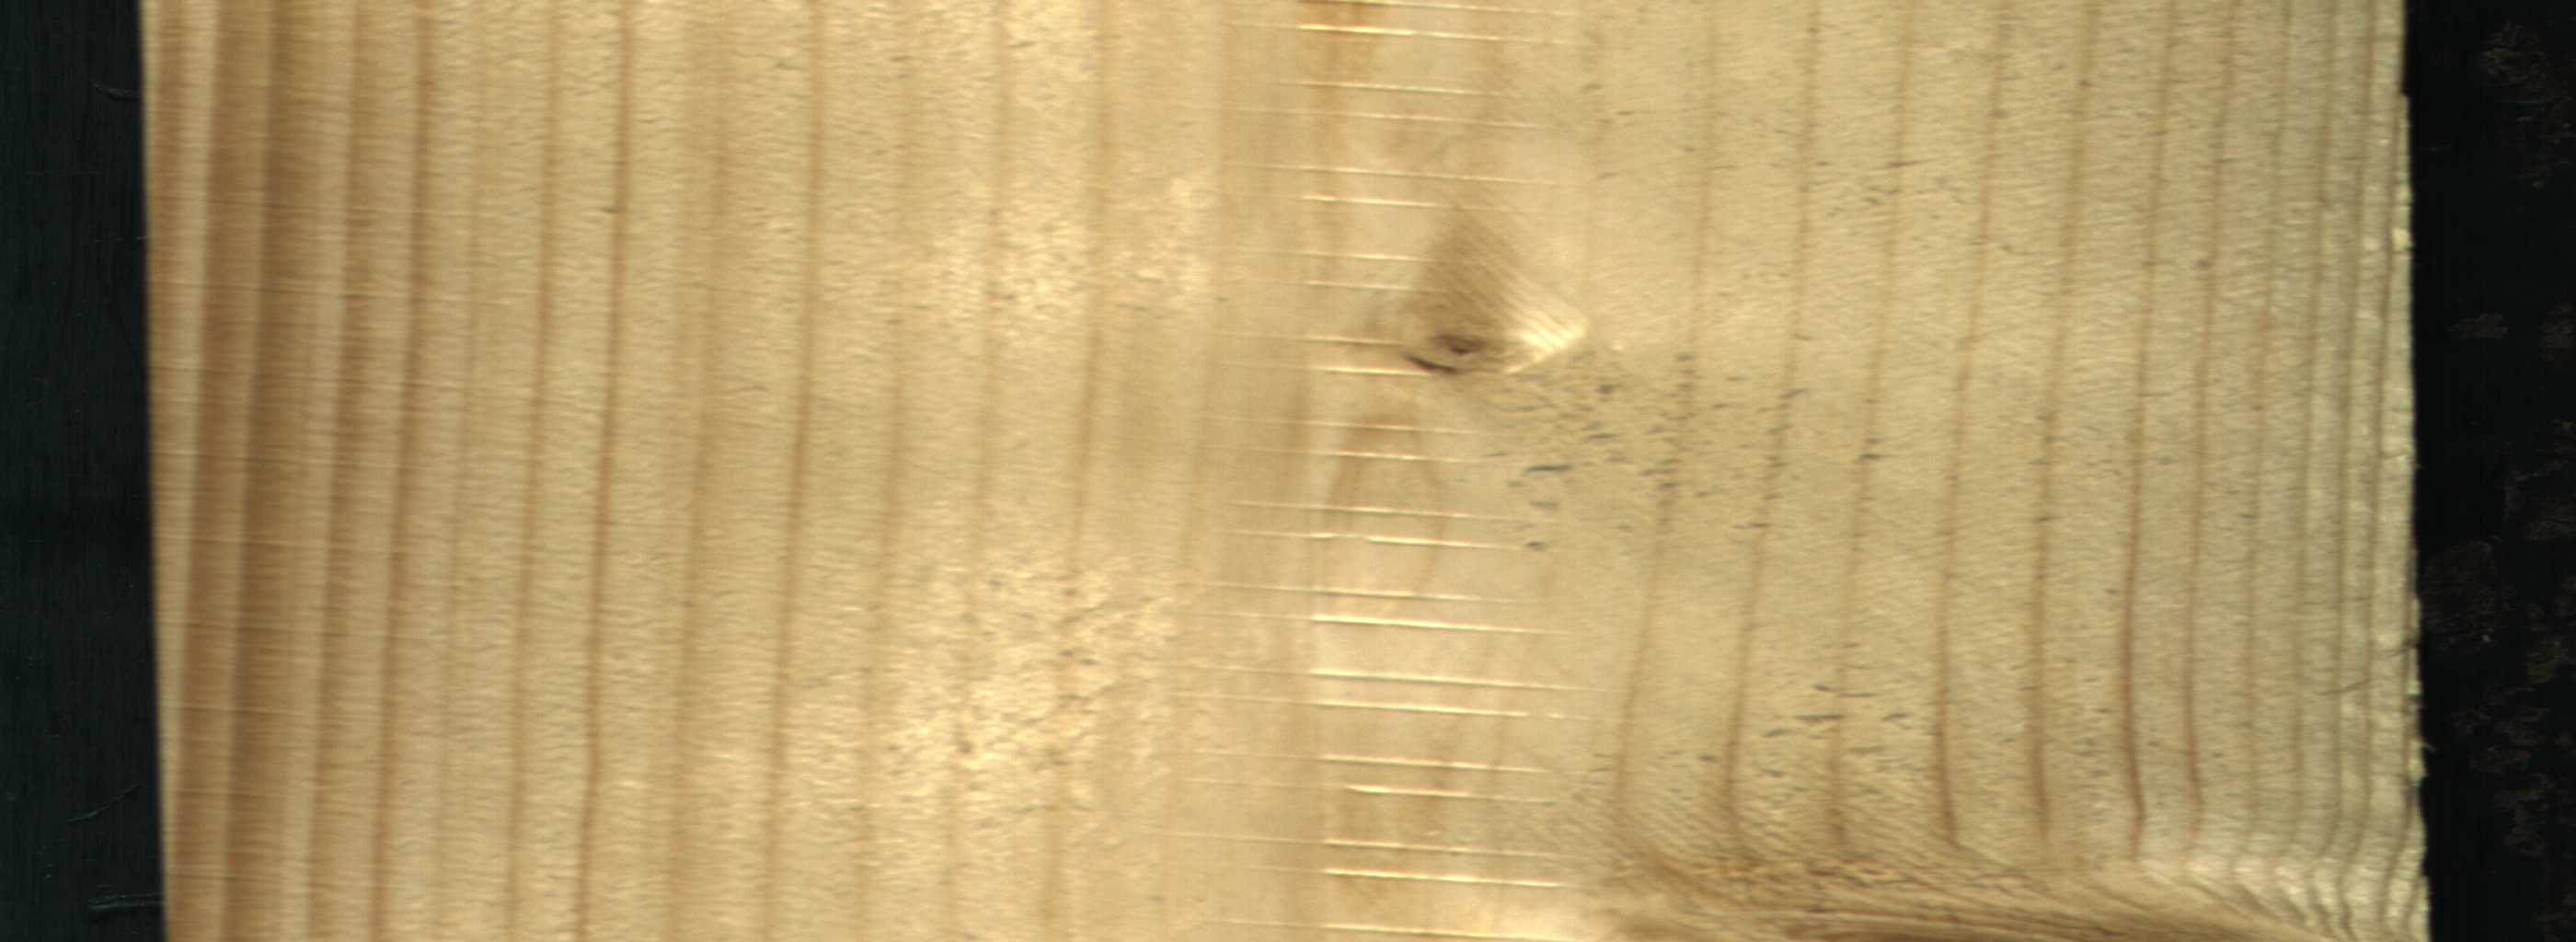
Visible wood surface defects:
Live_Knot
Live_Knot